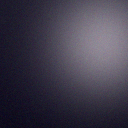
Screen state: off